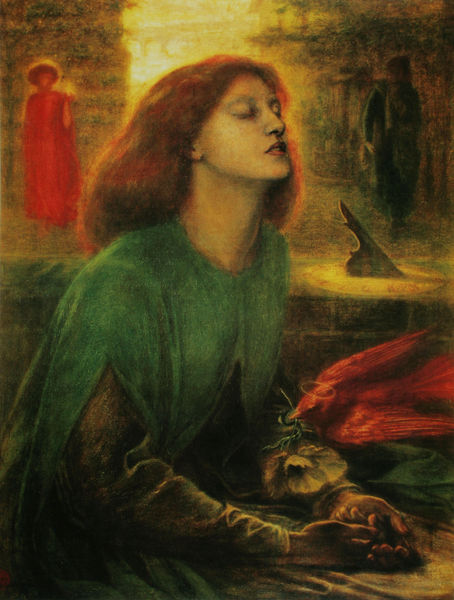
Titel: Beata Beatrix
Künstler: Dante Gabriel Rossetti
Standort: London
Institution: Tate Gallery
Schlagwörter: dunkel, gemälde, kopf, mann, schatten, umhang, vogel, frauen, gelb, grün, landschaft, mädchen, blume, braun, frau, geste, grau, hell, hintergrund, kleid, licht, mund, nase, symbol, ölbild, rot, malerei, symbolismus, jung, arm, arme, augen, blass, falten, faru, gesicht, lang, taube, ärmel, hals, hände, portrait, porträt, öl, horizont, brücke, kirche, sonne, figur, gewand, gold, haare, mantel, bruststück, england, gainsborough, lippen, wald, engel, zwei, nacken, figuren, ölgemälde, gefaltet, uhr, gesenkt, junge frau, klimt, geschlossen, knochen, schimmer, blind, religion, expressionistisch, geld, zweig, lichtung, beten, ehefrau, gebet, mythologie, nelke, palmzweig, heiligenschein, erleuchtet, gefaltete hände, halbprofil, mystisch, ekstase, hingabe, vision, andacht, betende, religiös, erscheinung, präraffaeliten, heiliger, heilige, erleuchtung, geweih, heilig, maria, cape, betend, träumen, genuss, lichtschein, präraffaelit, geist, apostel, heiliger geist, geand, aura, sonnenuhr, meditation, redon, trance, reliquien, mind, schwumrig, rosetti, dante gabriel rosetti, hoffen, exstase, 19. jahrhundert, raphaelitisch, pre-raphaelite, fryu, ekstatisch, frömmlerisch, rote gestalt, fefalter